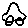
Label: car